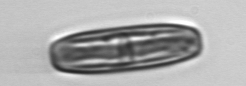
Label: Ephemera